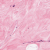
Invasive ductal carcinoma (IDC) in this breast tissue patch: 0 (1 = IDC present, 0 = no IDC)